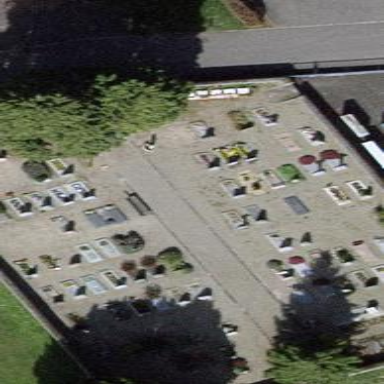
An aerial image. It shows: Cemetery.